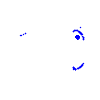
Particle: kaon